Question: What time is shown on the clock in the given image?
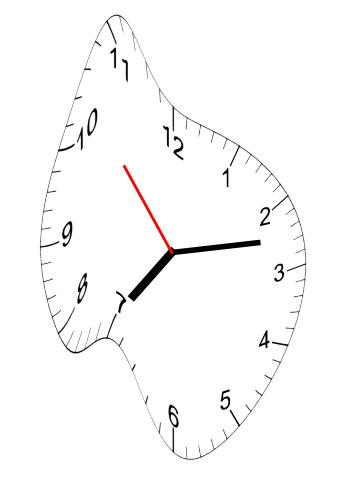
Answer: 07:12:53